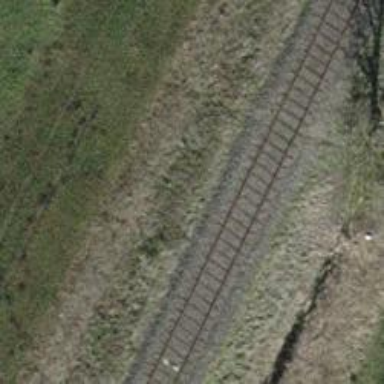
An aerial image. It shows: Preserved railway track with one line.